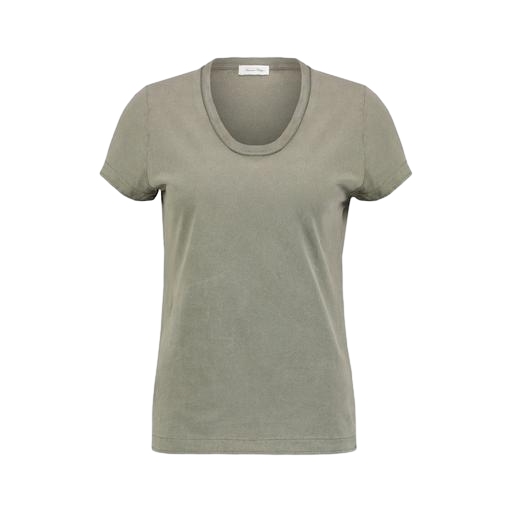
beige t-shirt green, green scoop neck t-shirt, green scoop-neck tee, white background